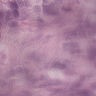
Metastatic tissue present: yes